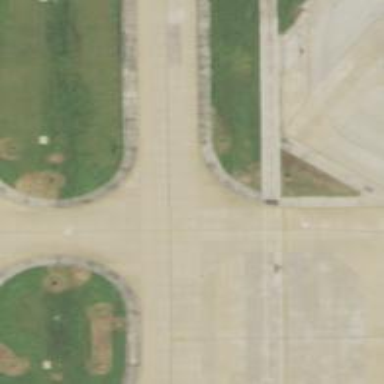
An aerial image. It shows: Image of taxiway at airport.